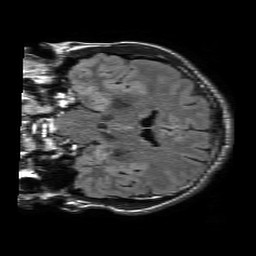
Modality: FLAIR
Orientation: coronal
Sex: male
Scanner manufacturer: philips
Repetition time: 11 s
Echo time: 0.125 s